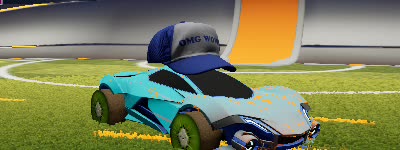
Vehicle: werewolf